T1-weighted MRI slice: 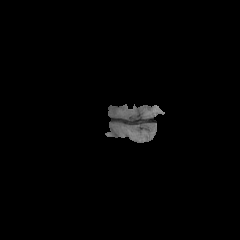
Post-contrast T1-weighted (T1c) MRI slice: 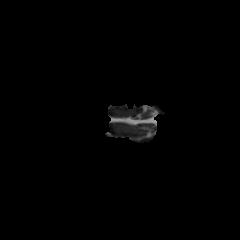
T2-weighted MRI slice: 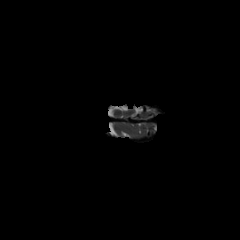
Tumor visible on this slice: no